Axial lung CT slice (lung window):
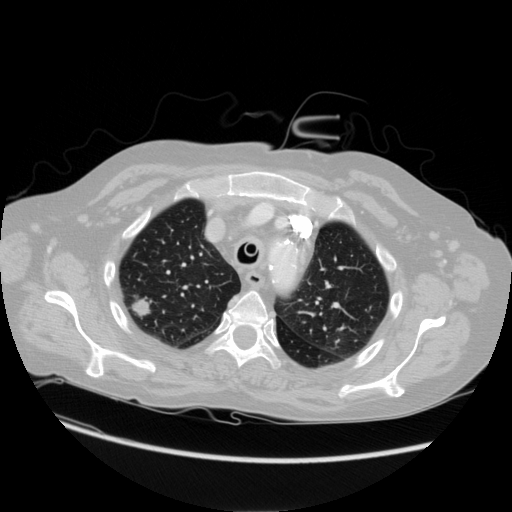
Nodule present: yes
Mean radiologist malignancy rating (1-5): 4.5